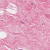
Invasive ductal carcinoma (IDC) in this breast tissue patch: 0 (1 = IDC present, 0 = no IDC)